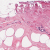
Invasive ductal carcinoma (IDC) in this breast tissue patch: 0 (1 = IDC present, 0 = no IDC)